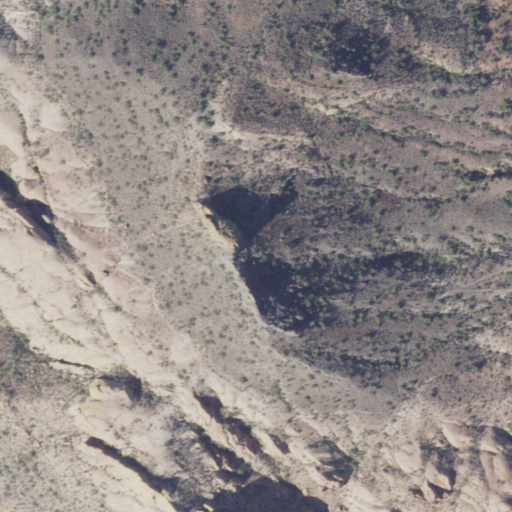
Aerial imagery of ridge(s) in Arizona named Blue Ridge containing only shrub